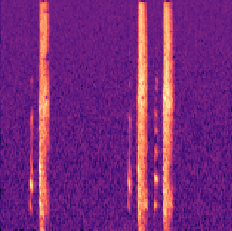
Sound class: Person sneeze